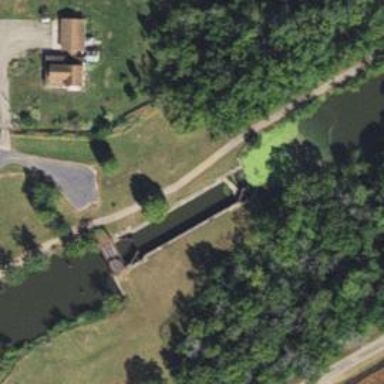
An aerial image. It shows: Lock gate along waterway.